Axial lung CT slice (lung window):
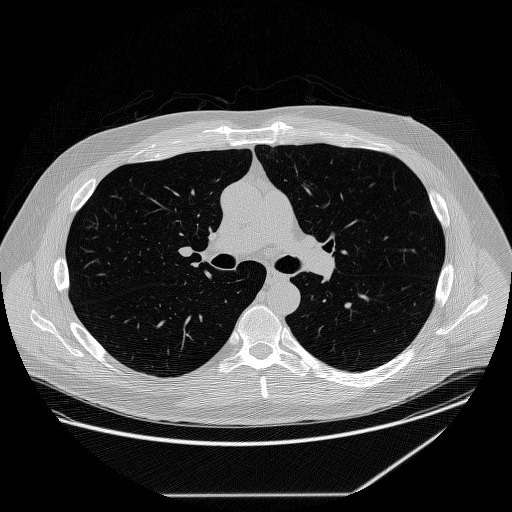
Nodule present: no